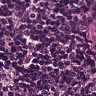
Metastatic tissue present: no